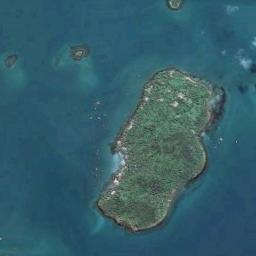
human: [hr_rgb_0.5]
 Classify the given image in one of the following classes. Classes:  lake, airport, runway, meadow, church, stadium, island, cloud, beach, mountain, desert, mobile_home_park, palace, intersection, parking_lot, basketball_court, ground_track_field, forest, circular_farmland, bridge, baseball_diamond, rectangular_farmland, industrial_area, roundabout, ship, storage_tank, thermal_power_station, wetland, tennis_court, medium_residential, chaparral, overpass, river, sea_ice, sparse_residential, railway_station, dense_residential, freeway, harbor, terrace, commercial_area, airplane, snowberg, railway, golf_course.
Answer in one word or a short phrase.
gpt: island